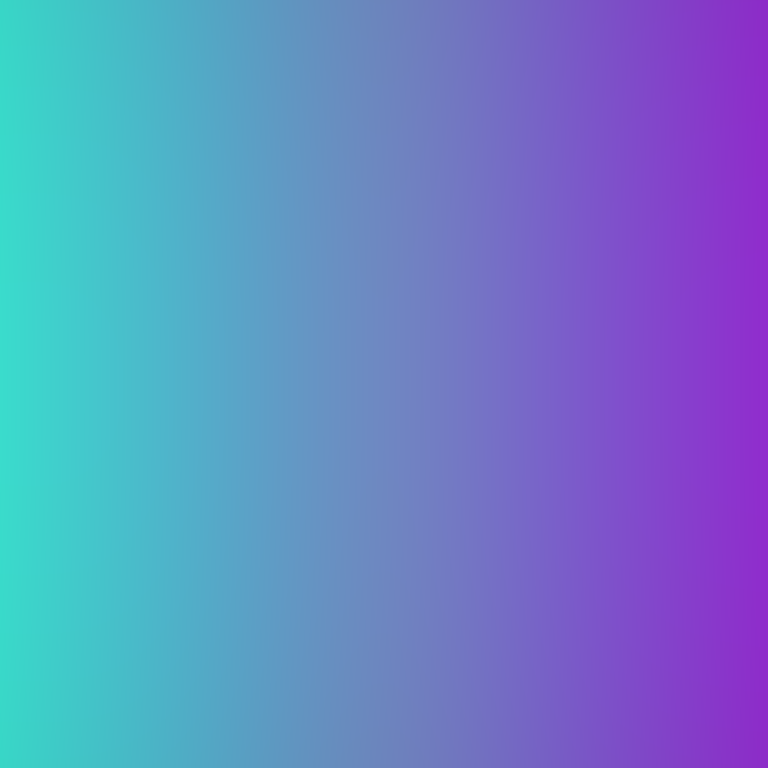
Abstract light effect, smooth gradient from teal to magenta, calm atmosphere, soft glow, no room, no furniture, no objects.